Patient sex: F
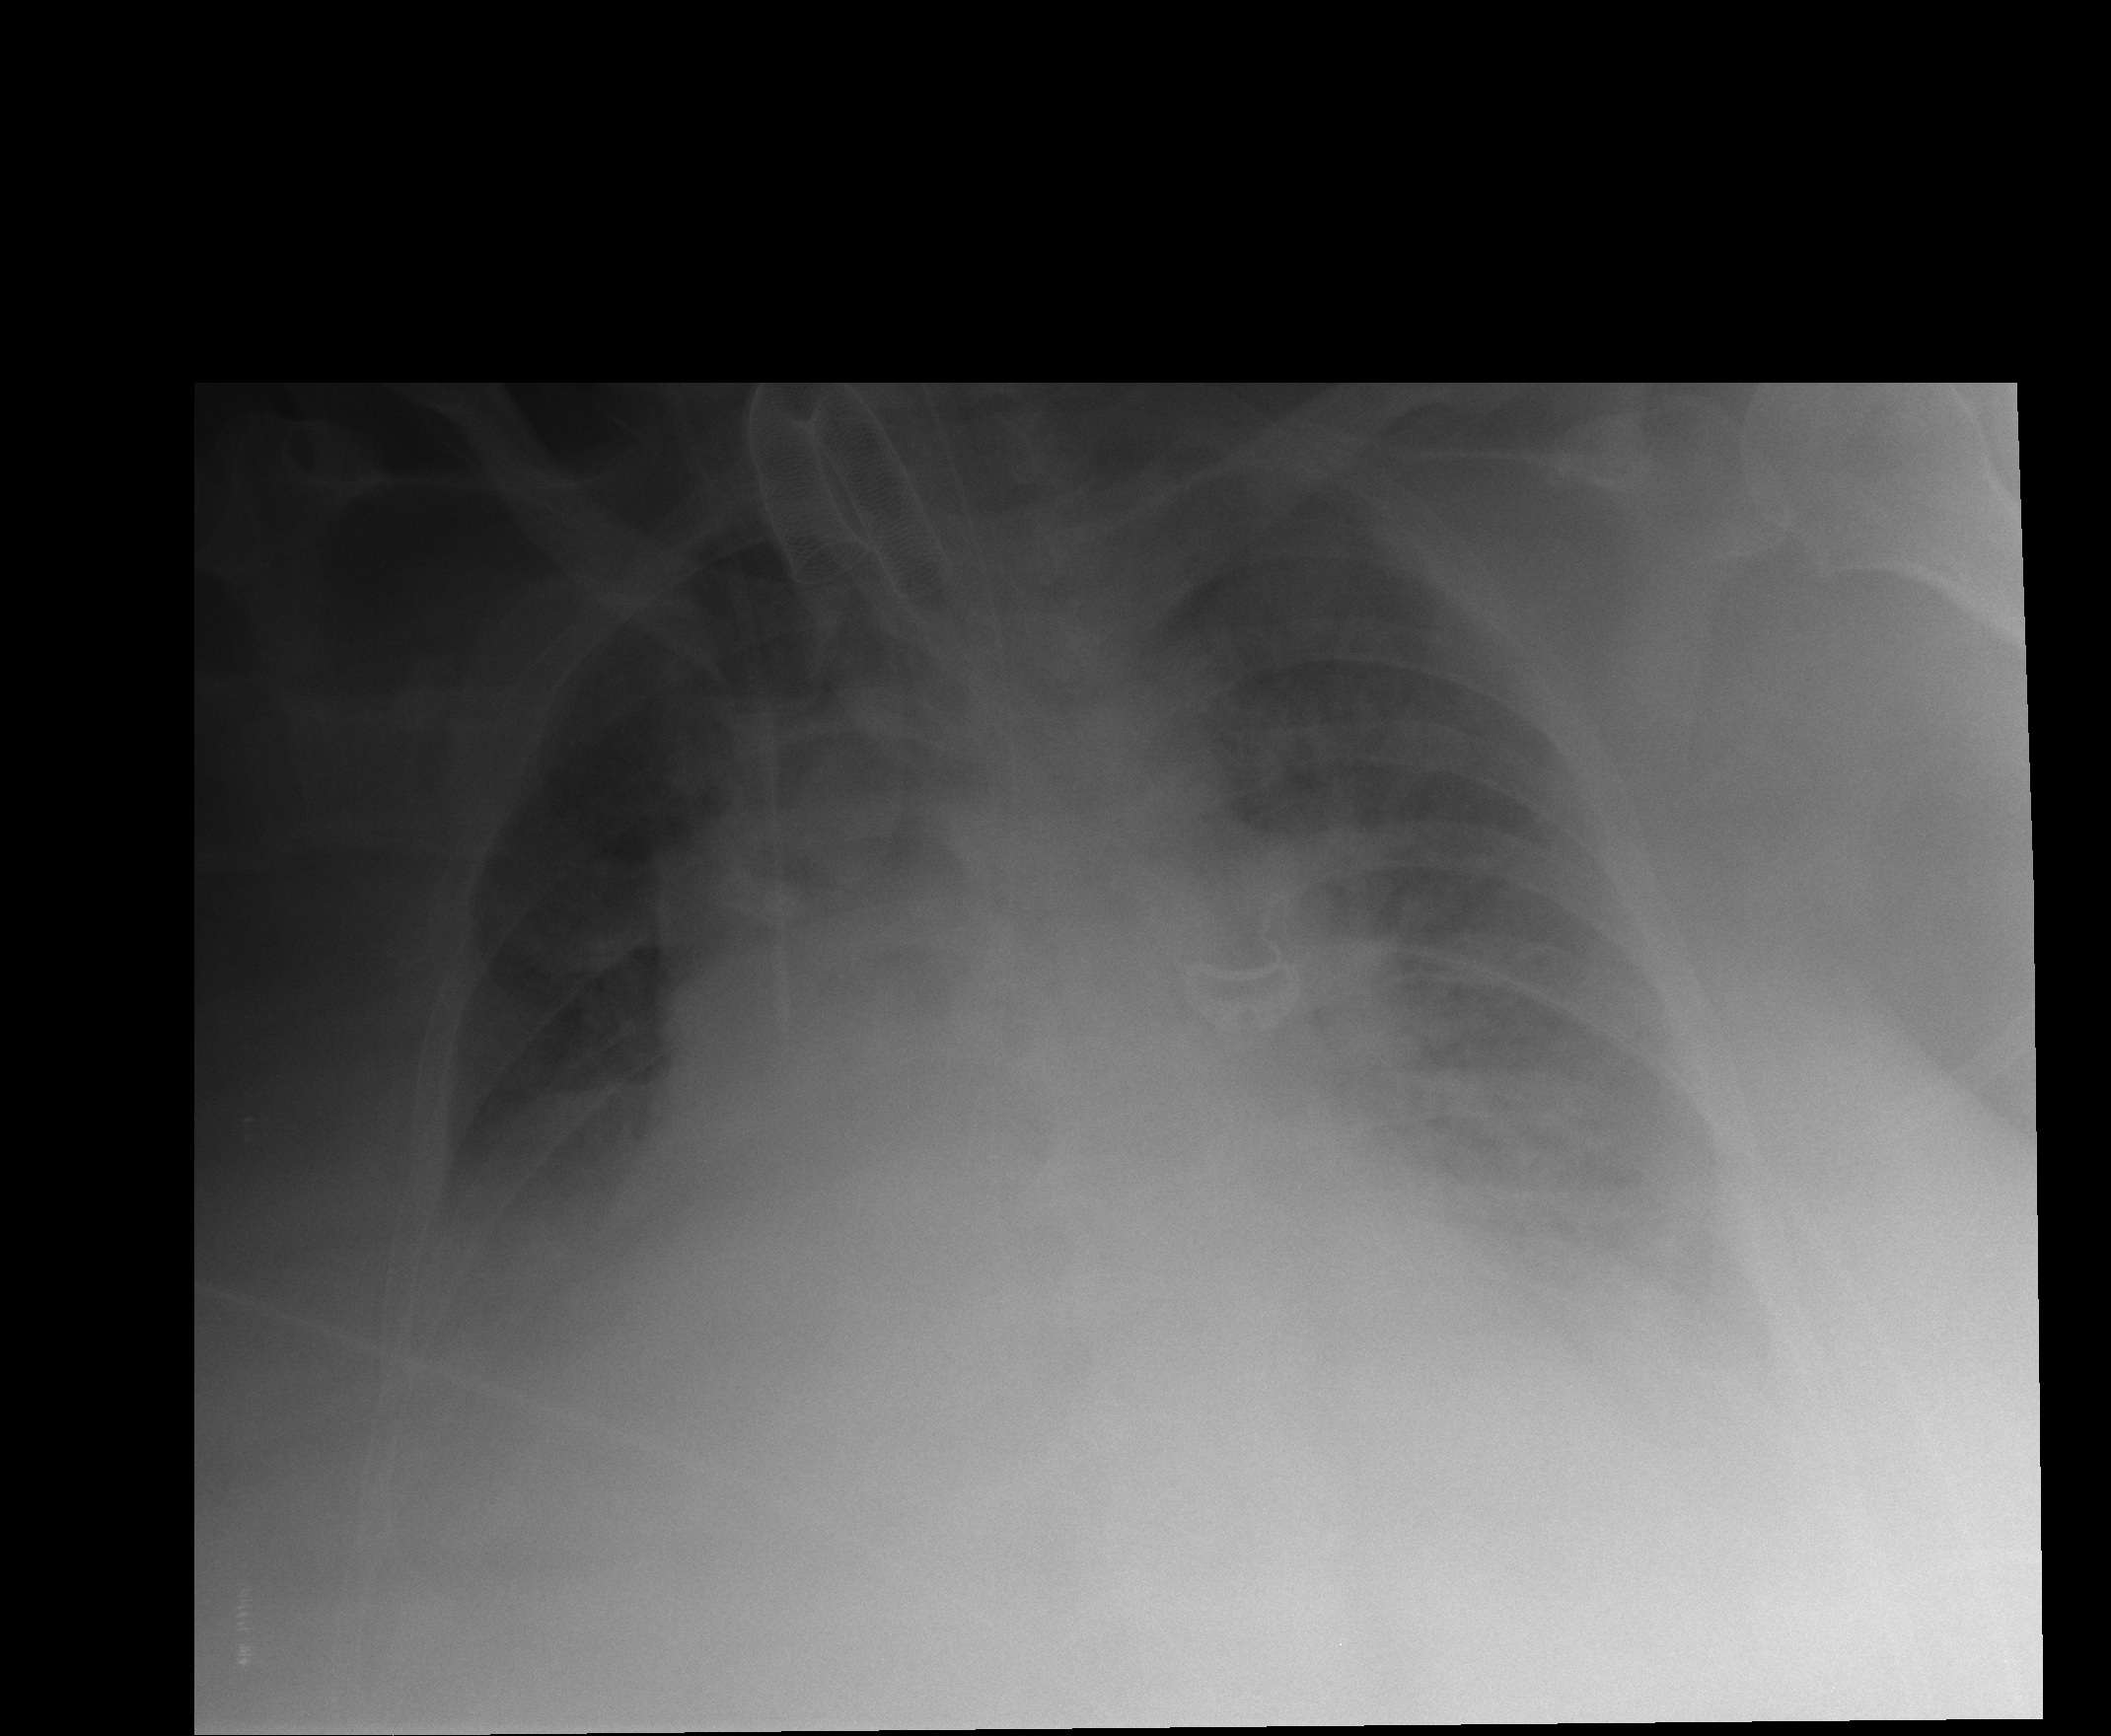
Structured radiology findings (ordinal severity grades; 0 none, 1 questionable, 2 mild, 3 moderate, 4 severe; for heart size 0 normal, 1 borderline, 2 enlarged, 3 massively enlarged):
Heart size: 2
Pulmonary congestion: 2
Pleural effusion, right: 2
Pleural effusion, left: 2
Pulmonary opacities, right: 0
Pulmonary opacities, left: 0
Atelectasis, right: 2
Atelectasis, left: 2